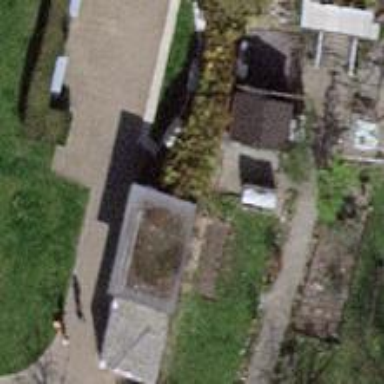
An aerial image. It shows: Toilets are available here.